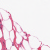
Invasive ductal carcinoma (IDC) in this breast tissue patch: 0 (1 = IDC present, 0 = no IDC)